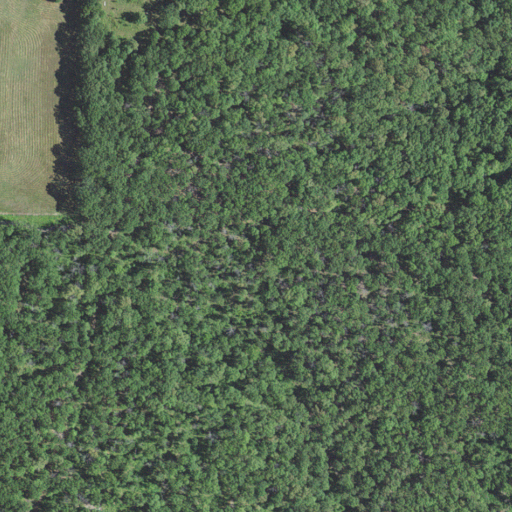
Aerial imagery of mountains in Missouri named Niangua Hills containing deciduous forest and pasture